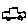
Label: car